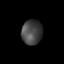
Tissue: lung
Cell type: Fibroblasts
Senescence score: 0.5516
Nuclear area (px): 497
Mean DAPI intensity: 69.374